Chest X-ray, AP view. Patient: 30 years old, sex F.
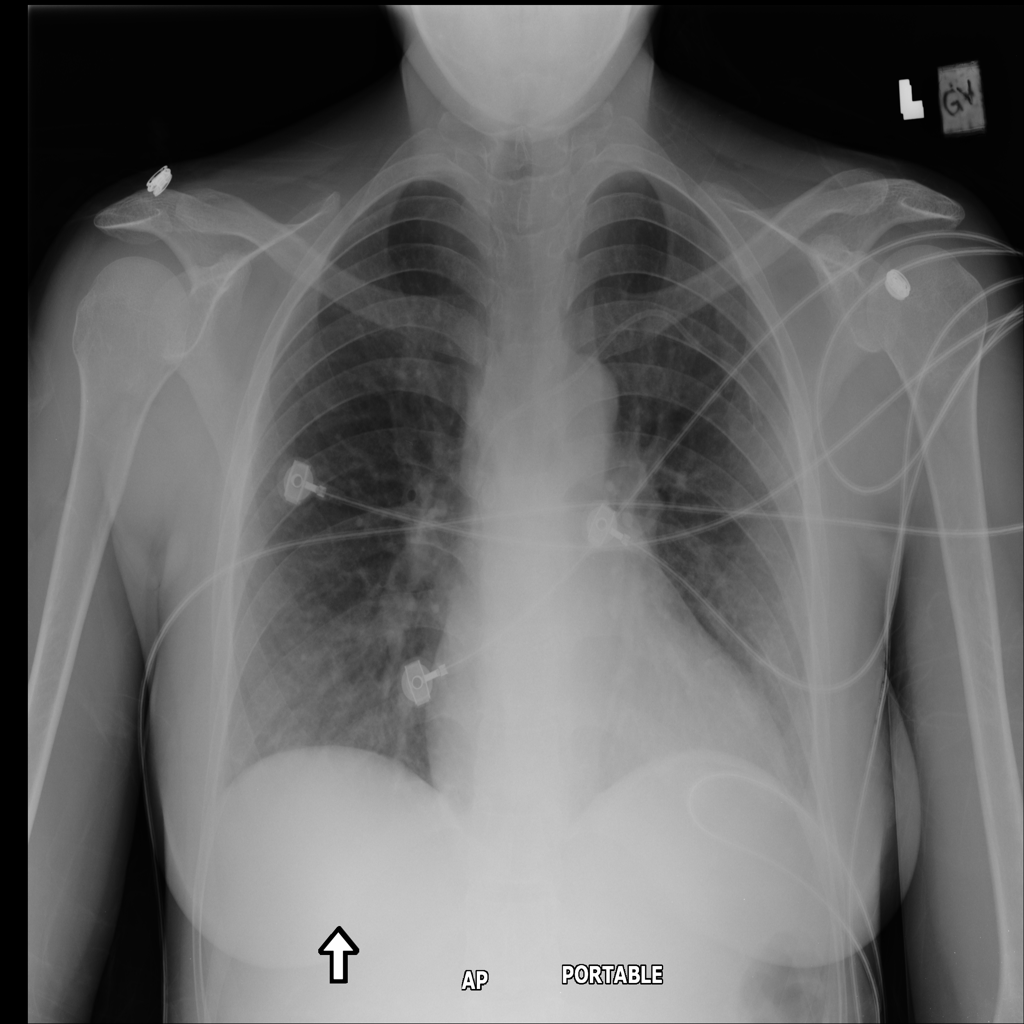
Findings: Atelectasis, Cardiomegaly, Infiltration